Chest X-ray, PA view. Patient: 50 years old, sex M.
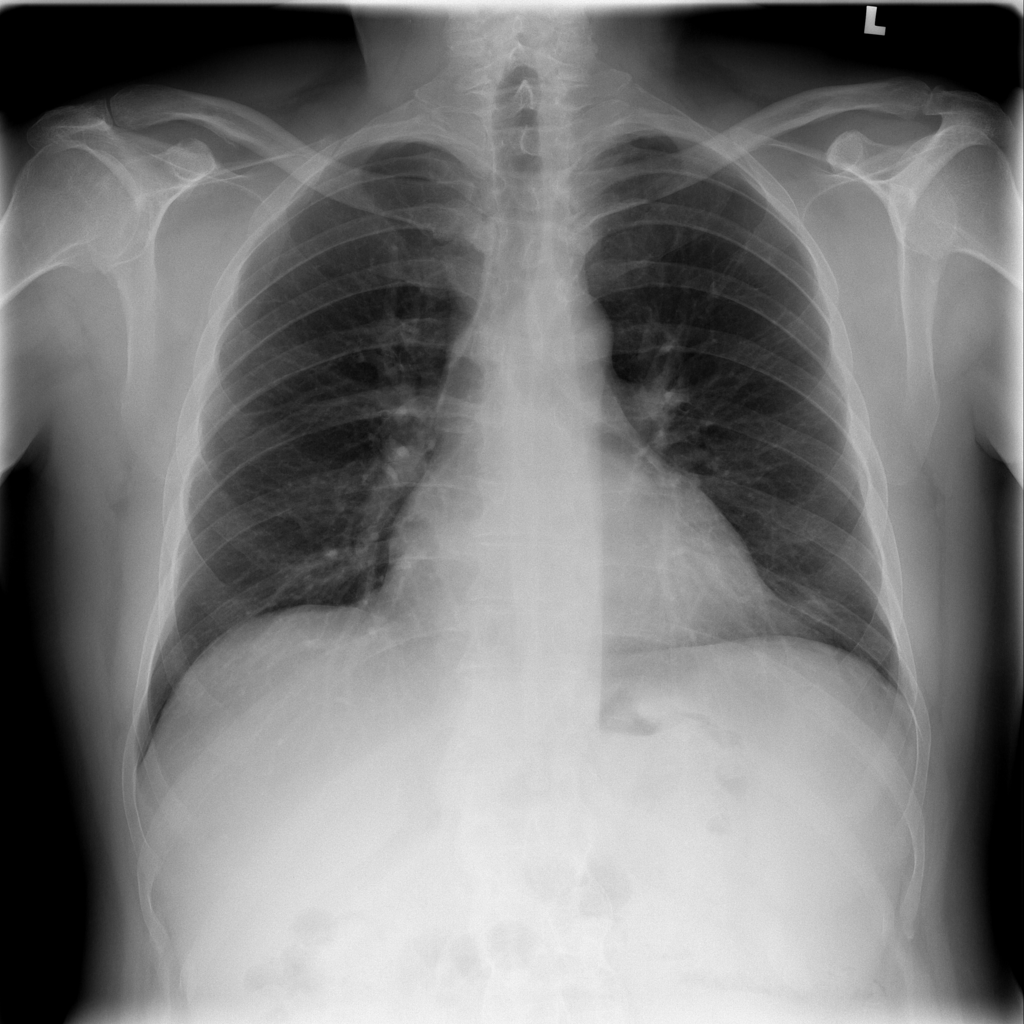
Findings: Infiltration